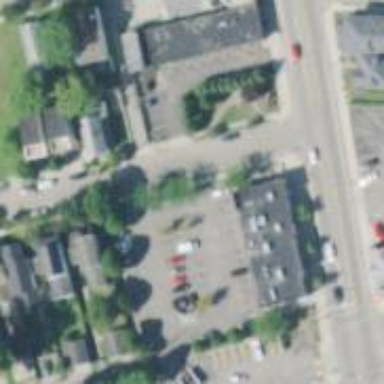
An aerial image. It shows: Retail area.